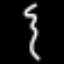
Label: squiggle